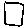
Label: square